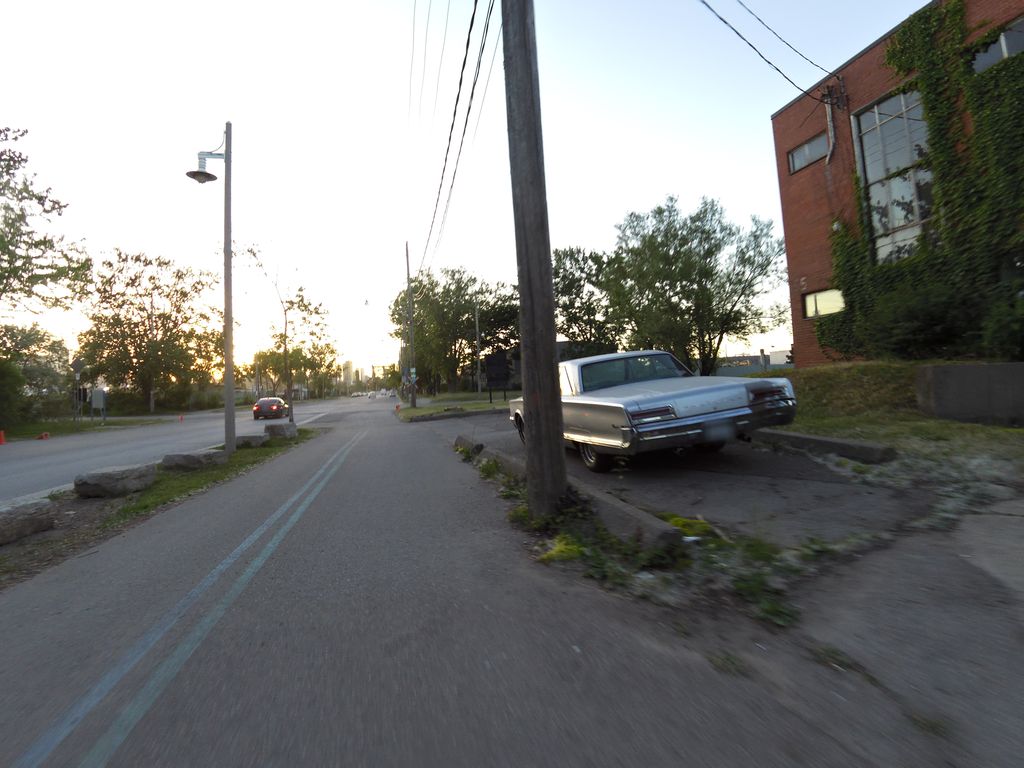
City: toronto